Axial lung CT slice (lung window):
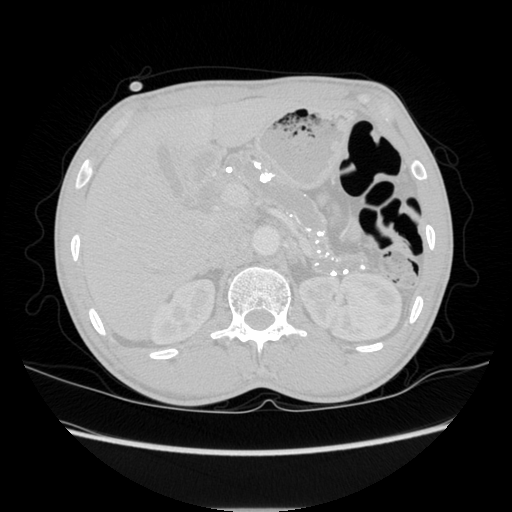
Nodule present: no